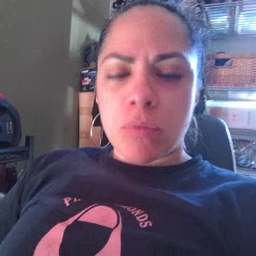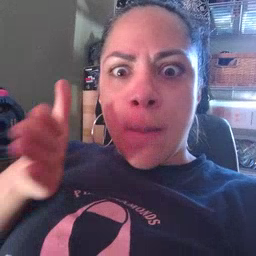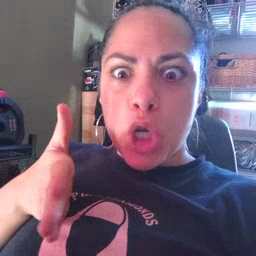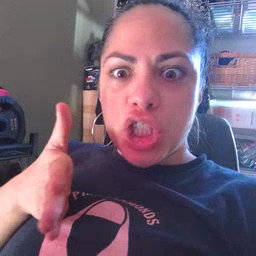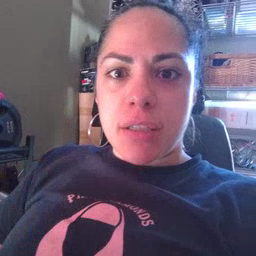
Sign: person